Question: Count the number of objects in the diagram.
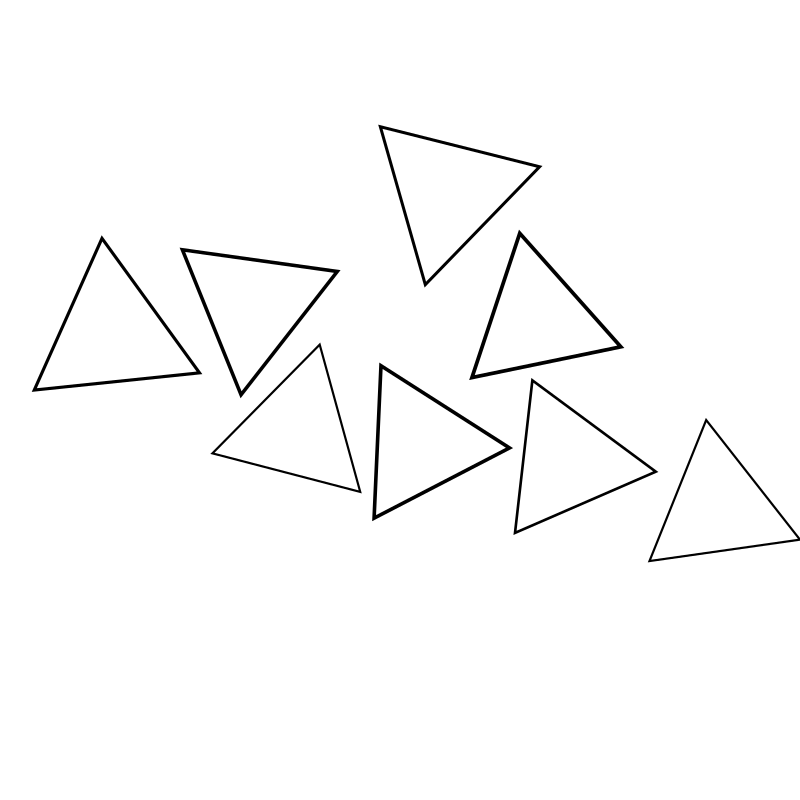
Answer: 8